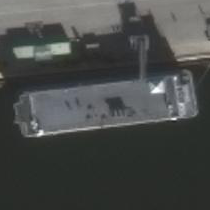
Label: civil